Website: ulta-beauty
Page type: billing-address
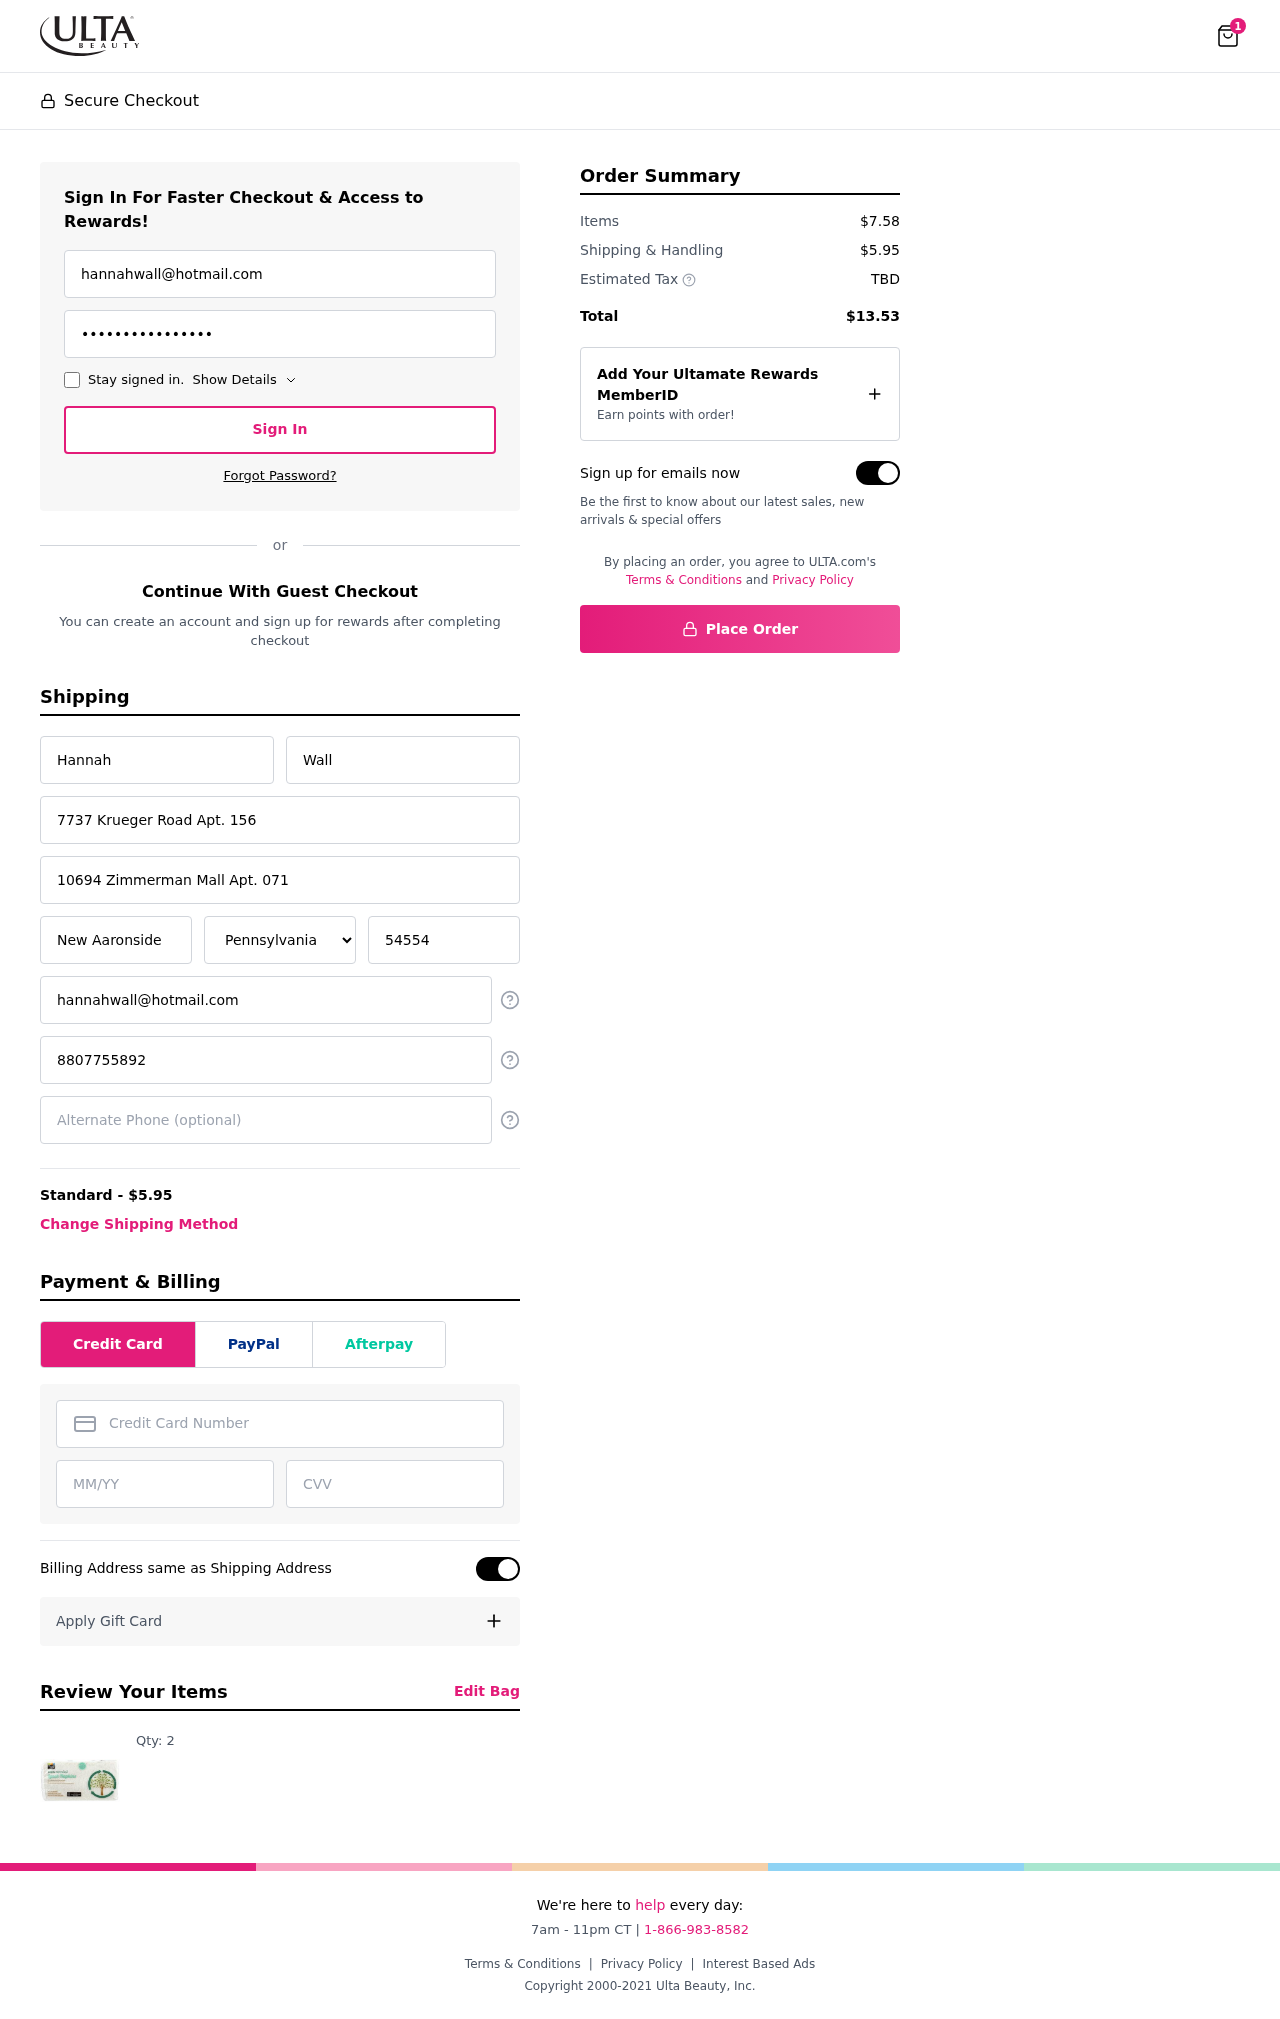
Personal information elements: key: PII_STATE
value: Pennsylvania
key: PII_EMAIL
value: hannahwall@hotmail.com
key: PII_FIRSTNAME
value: Hannah
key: PII_LASTNAME
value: Wall
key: PII_STREET
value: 7737 Krueger Road Apt. 156
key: PII_STREET2
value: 10694 Zimmerman Mall Apt. 071
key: PII_CITY
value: New Aaronside
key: PII_POSTCODE
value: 54554
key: PII_PHONE
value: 8807755892
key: PII_CARD_NUMBER
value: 2720 8022 6358 3555
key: PII_CARD_EXPIRY
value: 04/27
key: PII_CARD_CVV
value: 360
Product elements: key: PRODUCT1_QUANTITY
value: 2
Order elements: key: ORDER_NUM_ITEMS
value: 1
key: ORDER_SHIPPING_COST
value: $5.95
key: ORDER_SUBTOTAL
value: $7.58
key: ORDER_TOTAL
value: $13.53